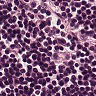
Metastatic tissue present: no